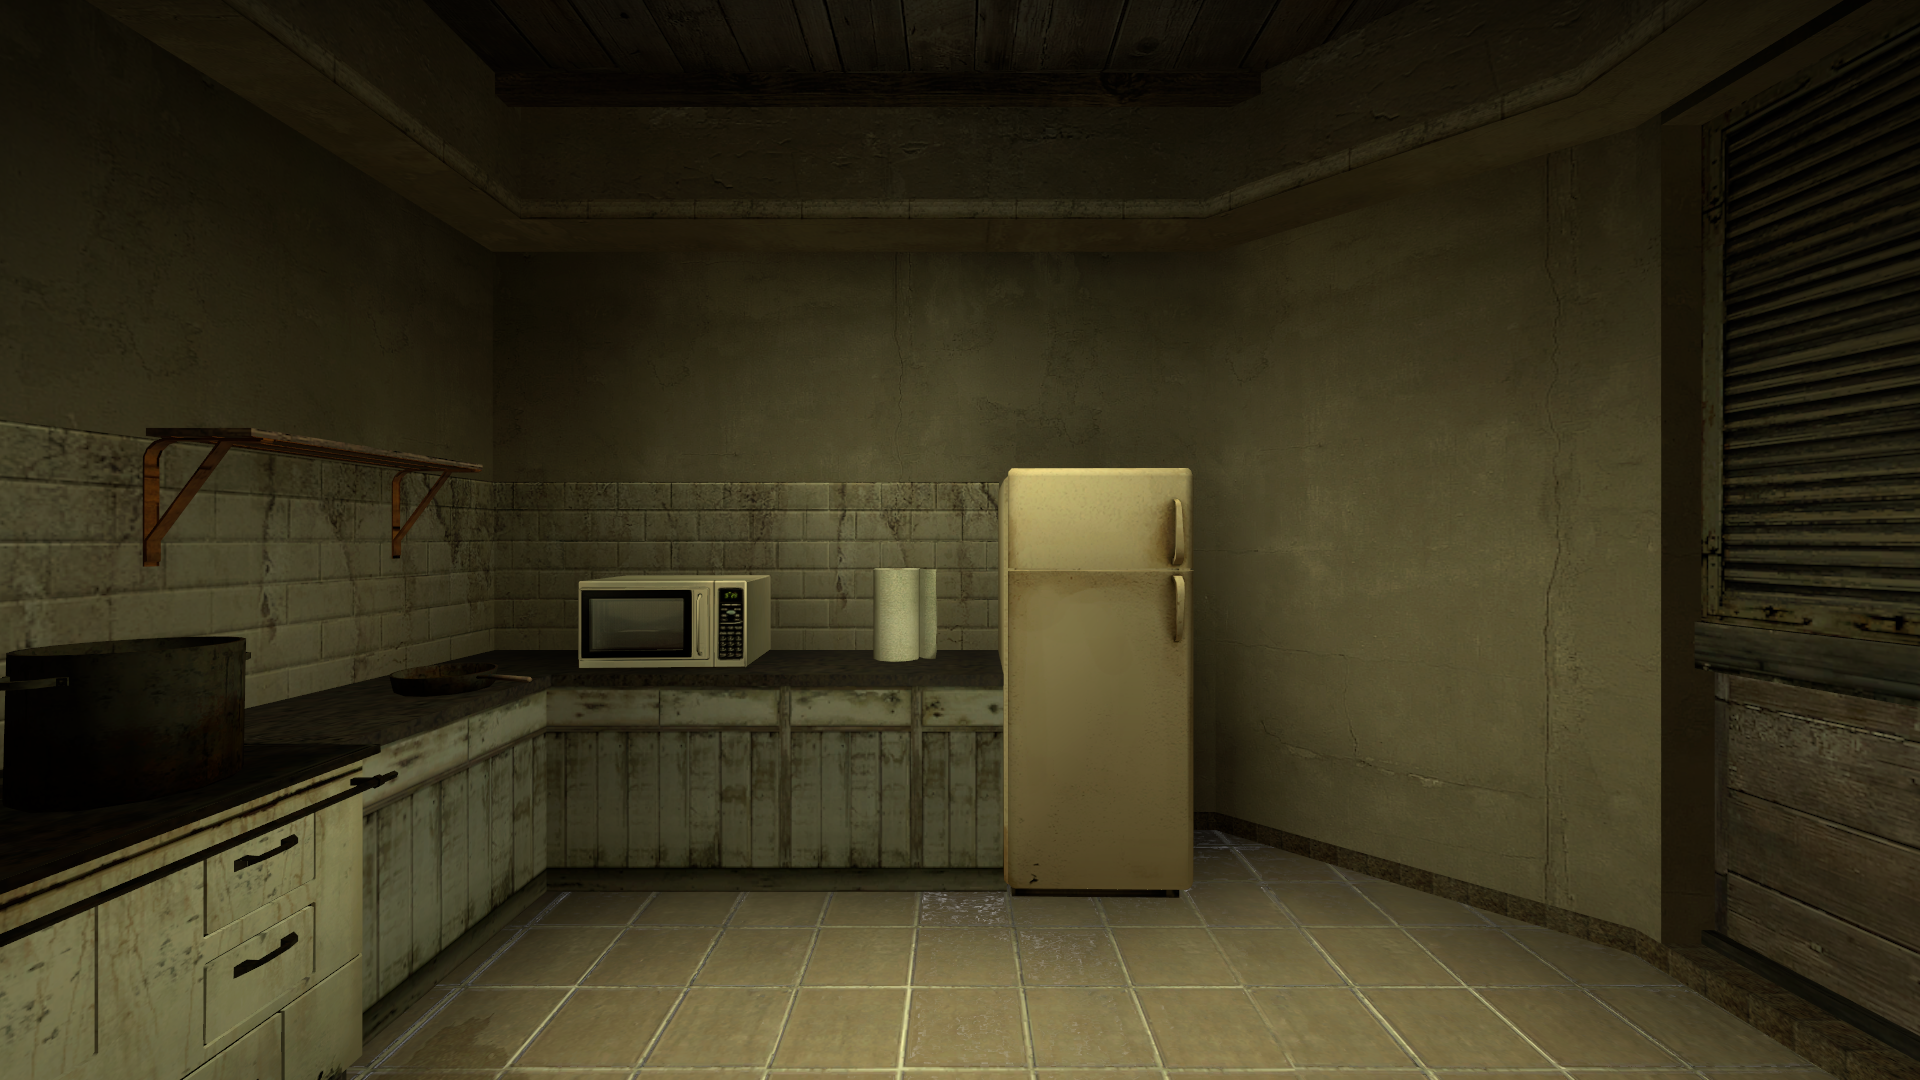
Map: de_mirage